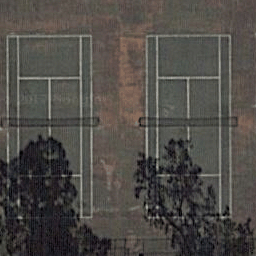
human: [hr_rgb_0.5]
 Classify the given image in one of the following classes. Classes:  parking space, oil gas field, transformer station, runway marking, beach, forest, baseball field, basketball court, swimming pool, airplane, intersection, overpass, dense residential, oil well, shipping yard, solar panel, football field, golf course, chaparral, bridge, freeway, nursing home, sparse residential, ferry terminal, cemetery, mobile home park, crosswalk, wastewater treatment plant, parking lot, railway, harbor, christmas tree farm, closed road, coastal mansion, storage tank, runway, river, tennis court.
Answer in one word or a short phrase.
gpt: tennis court